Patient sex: F
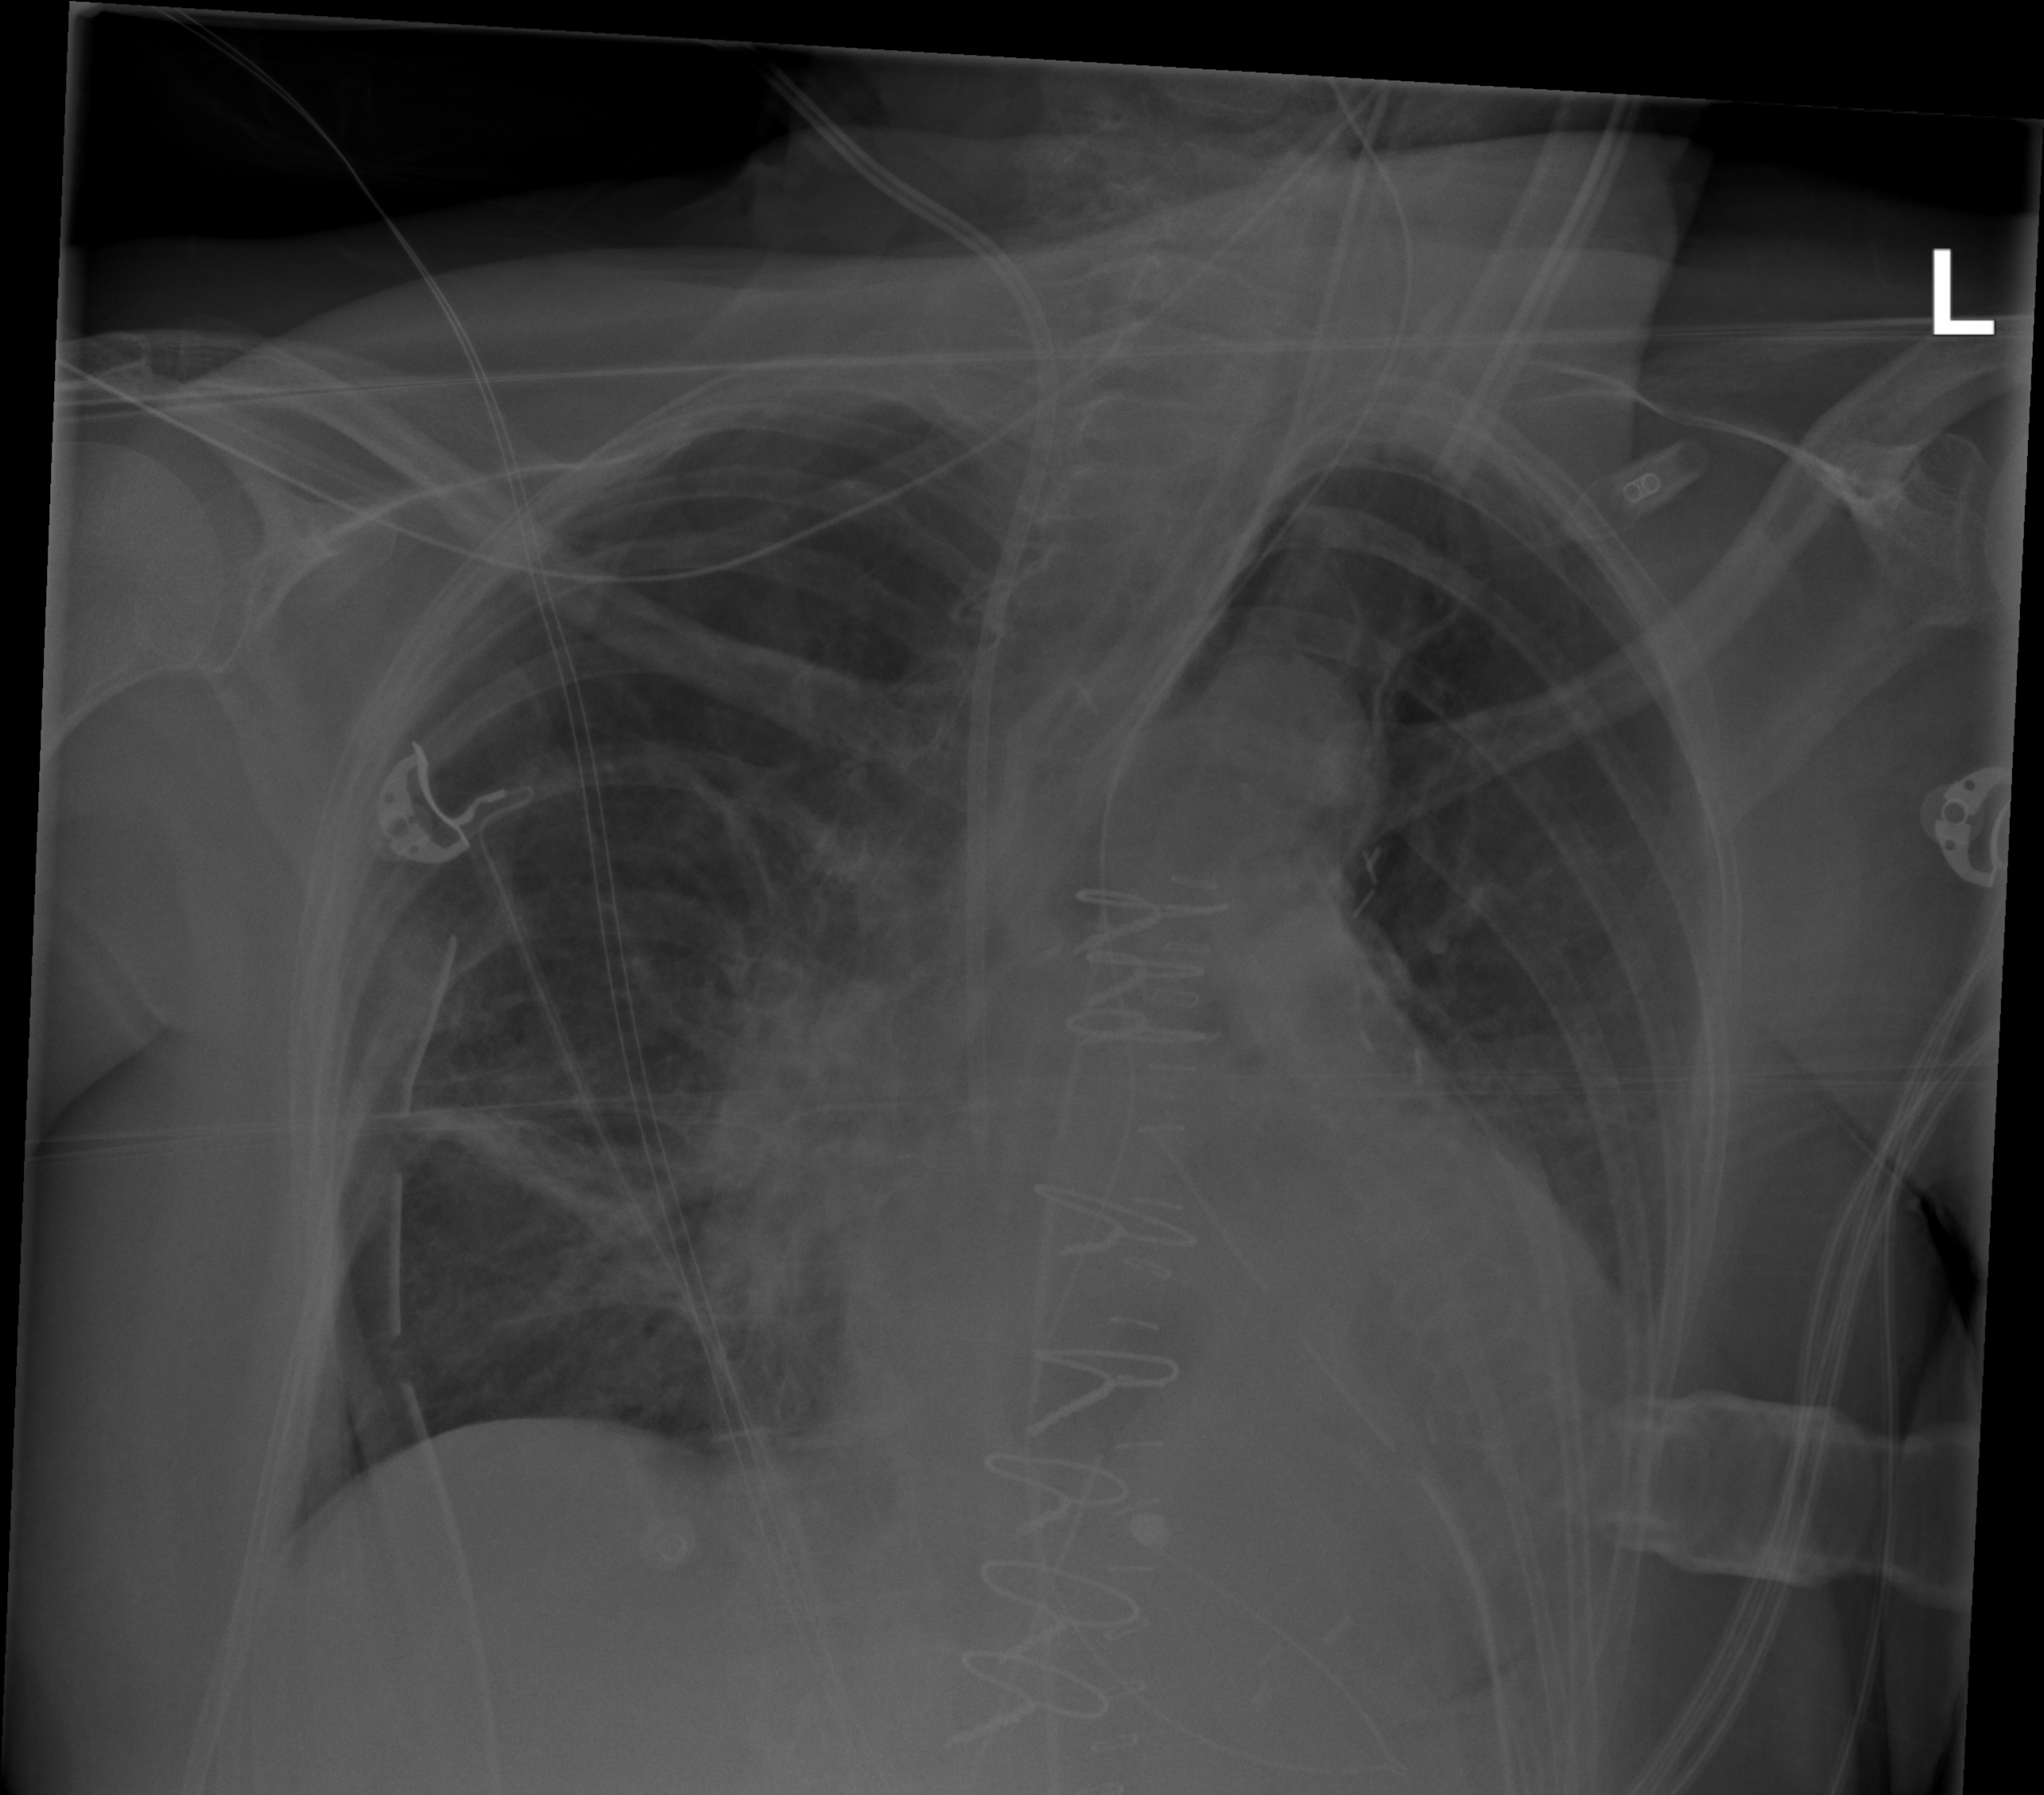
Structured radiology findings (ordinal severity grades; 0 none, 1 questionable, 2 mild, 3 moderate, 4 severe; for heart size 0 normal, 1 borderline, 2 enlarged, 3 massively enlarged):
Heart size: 2
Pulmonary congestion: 2
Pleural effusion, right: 0
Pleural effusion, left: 2
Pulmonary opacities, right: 2
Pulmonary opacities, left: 0
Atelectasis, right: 2
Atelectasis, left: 2